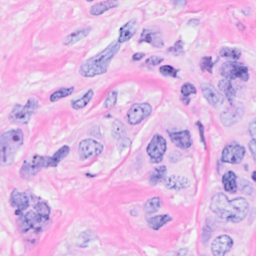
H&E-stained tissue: Breast